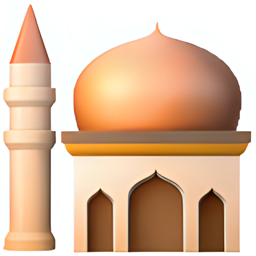
Name: mosque
Emoji: 🕌
Group: Travel & Places
Sub-group: place-religious